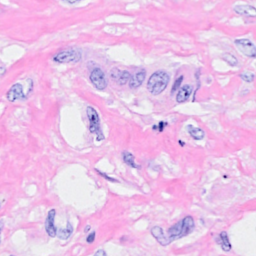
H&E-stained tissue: Breast